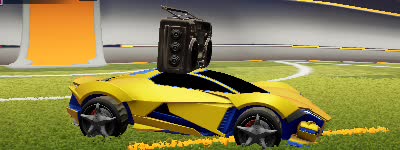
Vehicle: werewolf